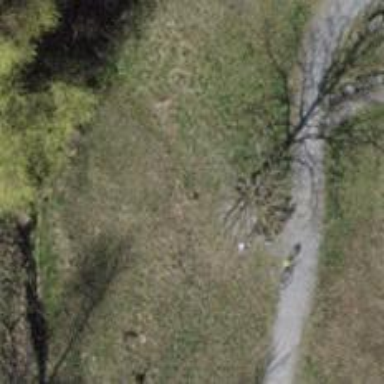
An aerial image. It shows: Brown bench in the vicinity.